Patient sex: M
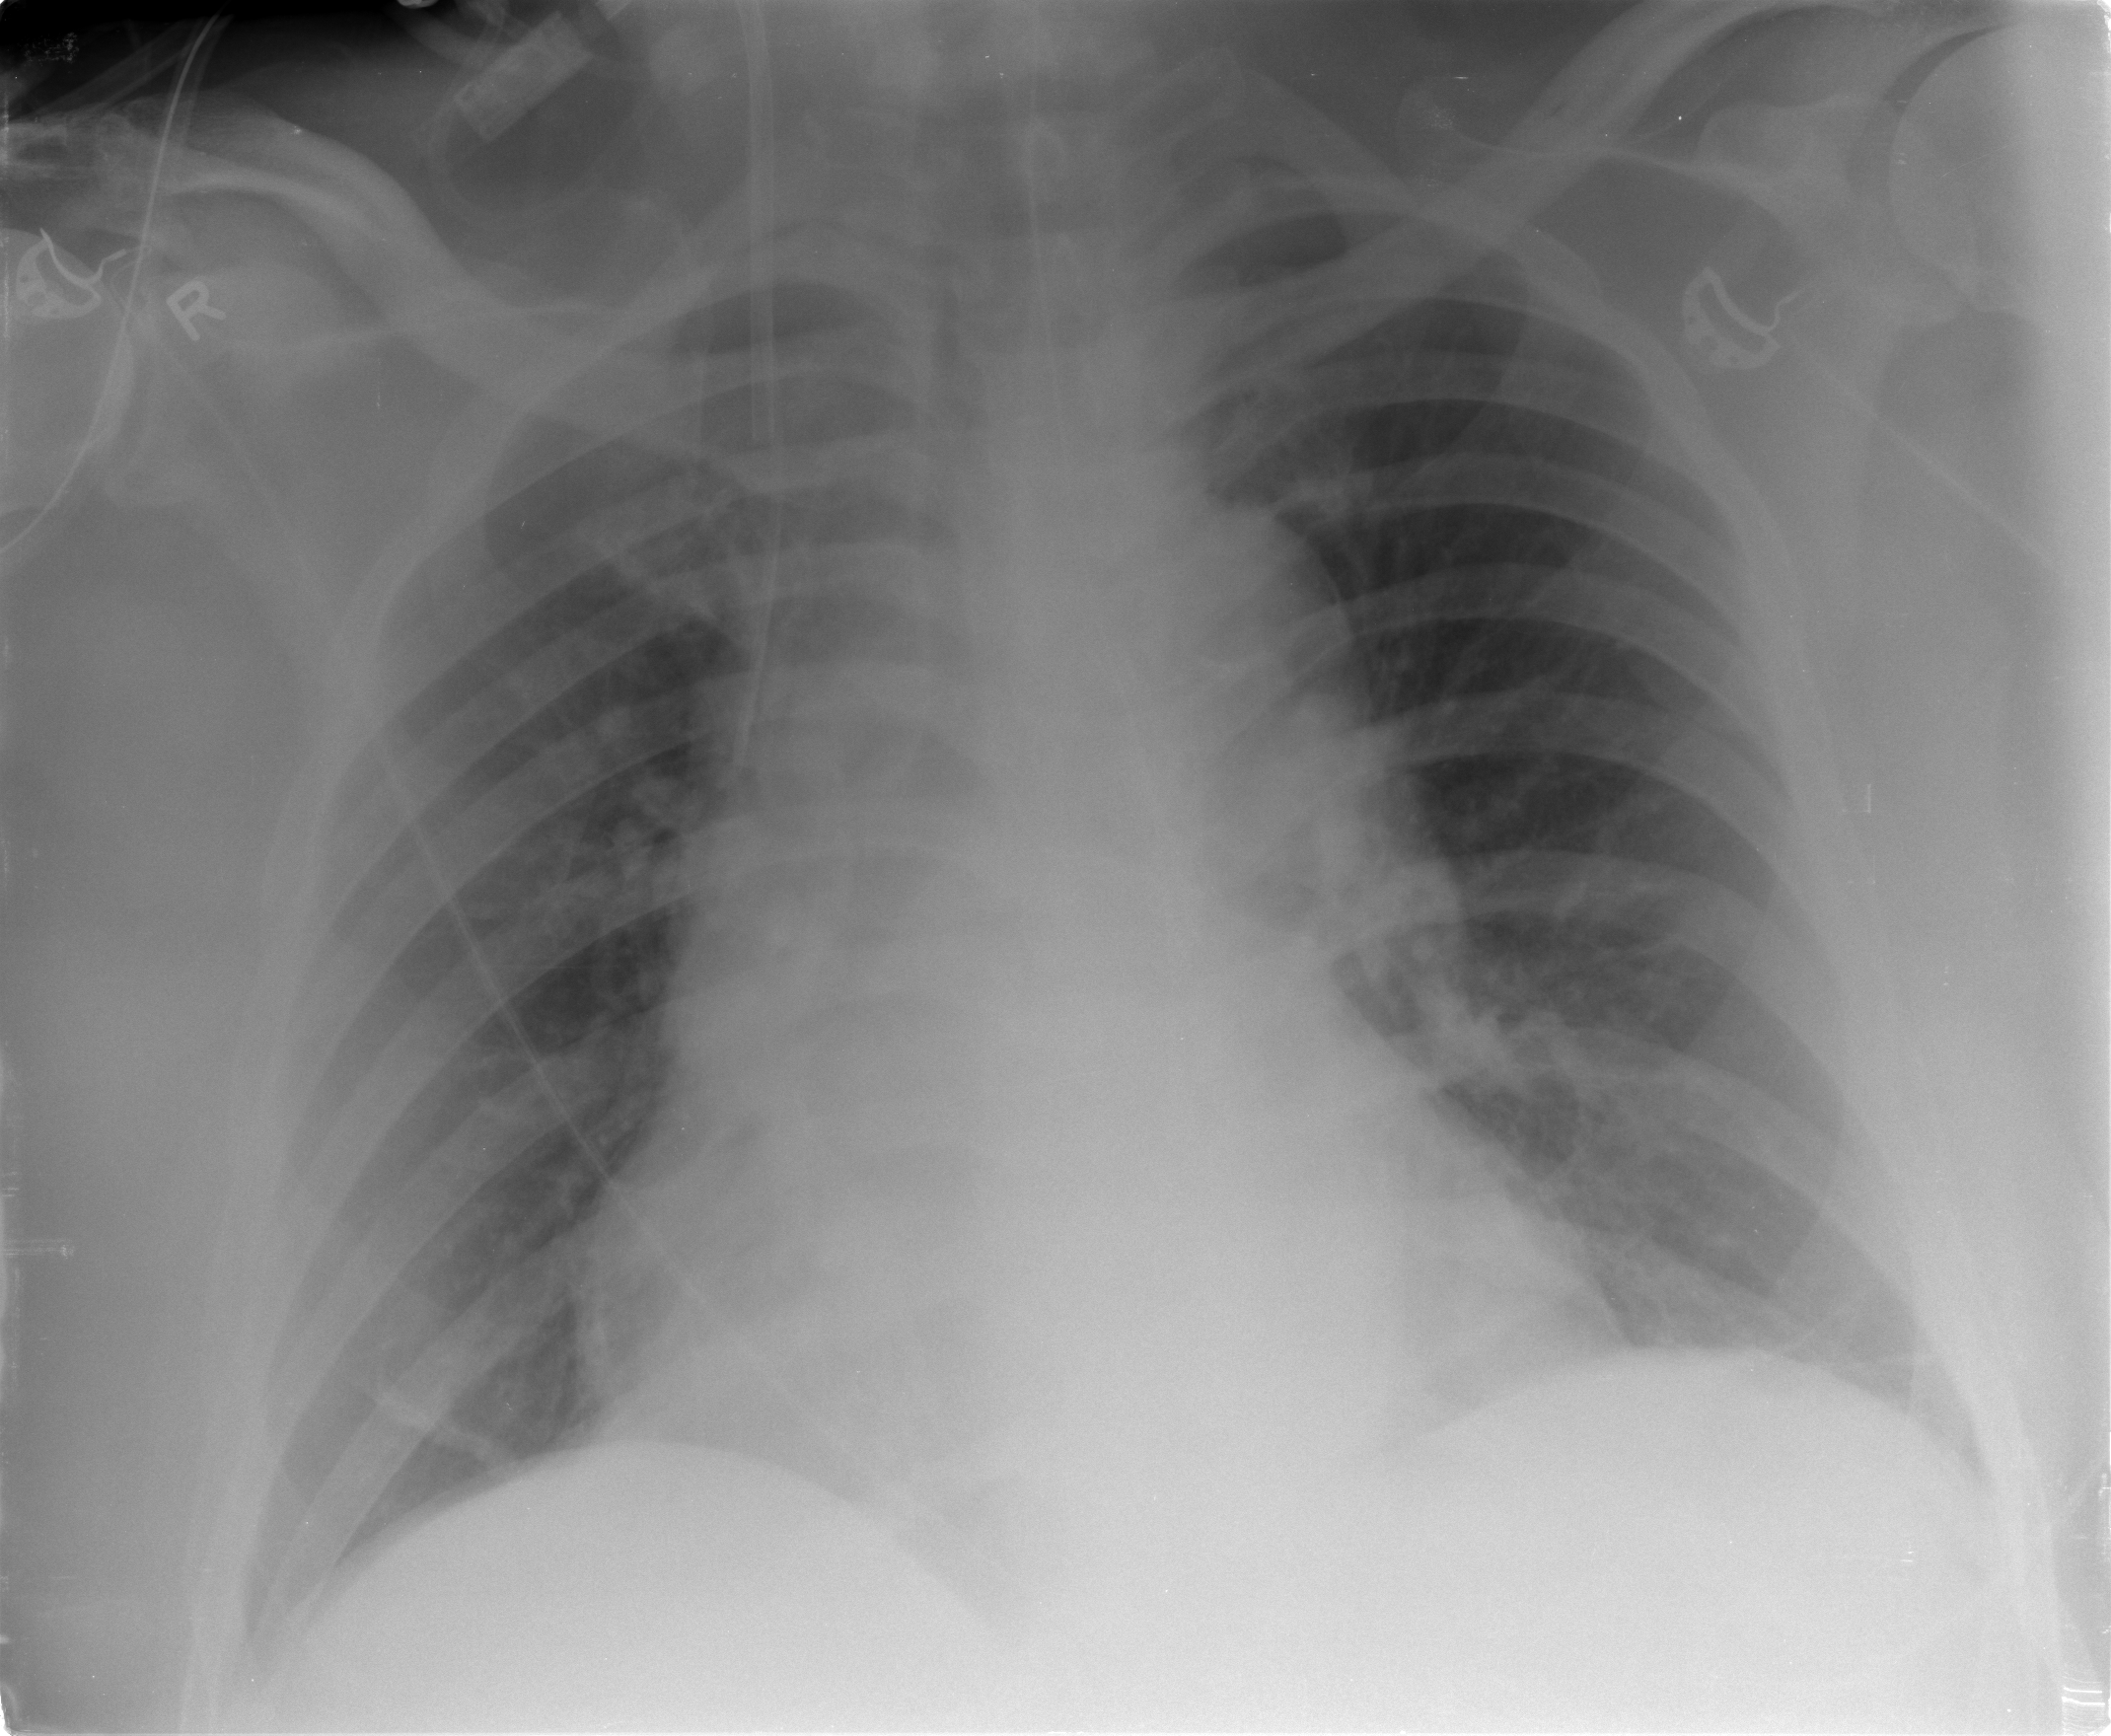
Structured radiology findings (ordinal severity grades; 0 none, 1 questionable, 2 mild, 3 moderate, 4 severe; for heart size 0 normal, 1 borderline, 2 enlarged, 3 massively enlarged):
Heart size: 2
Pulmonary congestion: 1
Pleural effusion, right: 0
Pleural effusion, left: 0
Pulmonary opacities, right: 0
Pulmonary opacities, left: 0
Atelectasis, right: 0
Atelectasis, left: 0